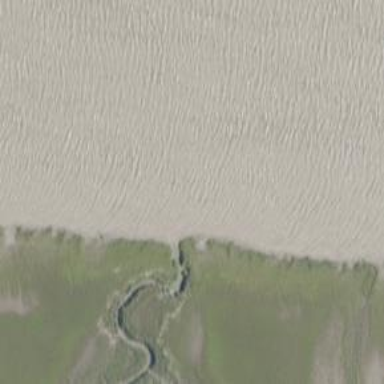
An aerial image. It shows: Tidal feature is present in the image.